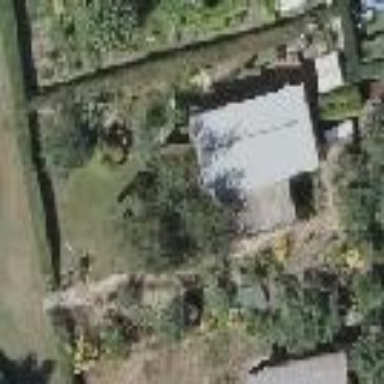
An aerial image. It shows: Plot in the allotments.